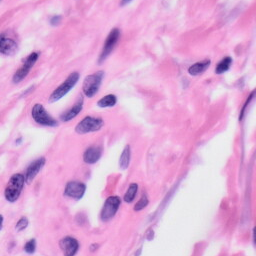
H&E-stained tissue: Skin